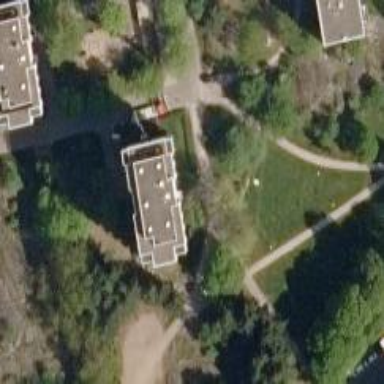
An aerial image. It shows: Path.